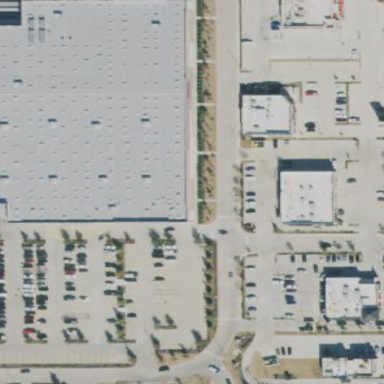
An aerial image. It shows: Retail building that houses wholesale shop.